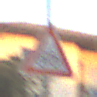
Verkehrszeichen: RadverkehrLinks
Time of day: SunriseSunset
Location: Outdoor (Urban)
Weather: Clear
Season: NotSpecified
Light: Natural